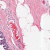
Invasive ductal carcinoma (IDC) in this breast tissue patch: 0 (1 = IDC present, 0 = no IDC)